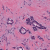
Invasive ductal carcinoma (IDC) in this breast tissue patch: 1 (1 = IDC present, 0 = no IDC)